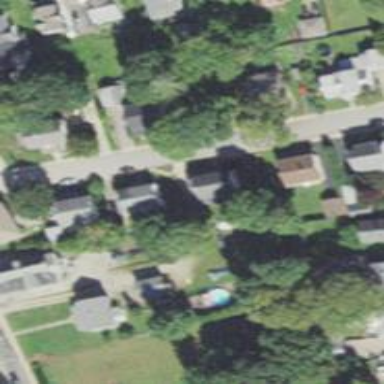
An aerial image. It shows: Residential driveway.